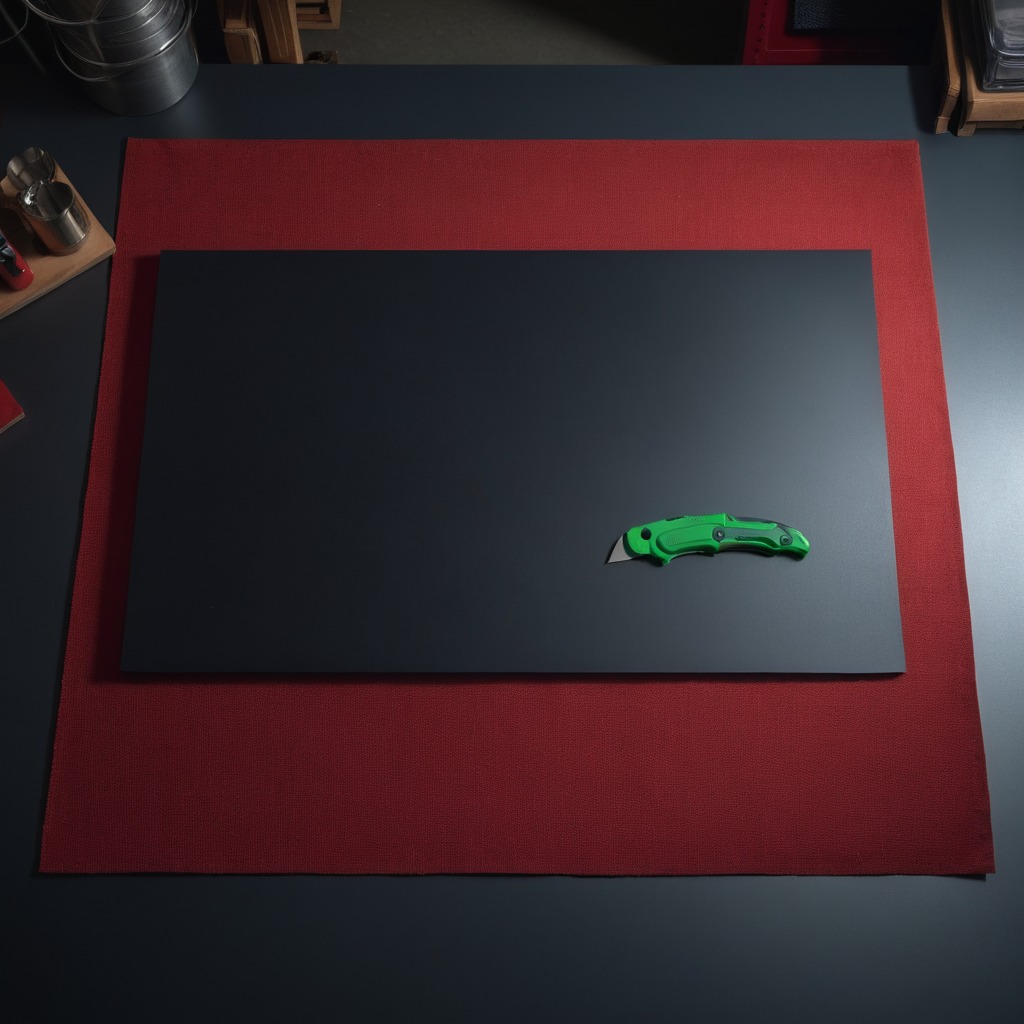
A utility knife is lying on the granite tabletop.